Question: I'm building a site which makes use of the popular 960.gs 16 column grid system. Here's a screenshot of the relevant part of the design, with the grid columns overlaid on top:

The issue is the white "popular right now" box. Since this has a white background, I want some padding inside the box. Simple enough: I added a '<div>' inside the parent one and styled it appropriately with 'padding: 10px' and a white background.
The problem comes when I try to re-use the grid inside an 'inner' '<div>' like this. for example, inside that white box, I want the link list to be inside a 5 column container, and the image in a 3 column container (sorry, the screenshot doesn't show it at this size).
I tried redefining my grid column sizes inside the '.inner' class, which partly works - I removed 10 pixels from each column size, since the total width needs to be 20px less than before to account for the margins. This works in the case where there are exactly two child '<div>s' inside the '.inner' container, but obviously if there are more or less than 2 then things start to look wrong.
Does anybody have a good strategy for dealing with this kind of thing? I'd be willing to just put the padding on all columns, regardless of background colour, but couldn't get this working like I wanted when hacking the grid.
thanks
Matt
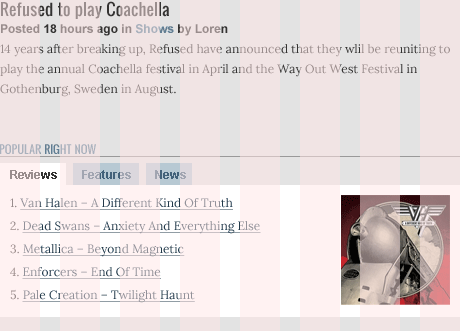
Answer: the 960gs has an '.alpha' and '.omega' class for allowing nesting. Usually this removes the leading 10px and trailing 10px margin from the elements you apply it to. You might be able to reverse these and misuse them to give you the padding you need - the overall column widths would add up, but the padding would be on the "wrong" side
'''
<div class="container_12">
<div class="grid_12">
<div class="grid_5 omega">...</div>
<div class="grid_3 alpha">...</div>
</div>
</div>
'''
I haven't tested this though so not sure that it would work